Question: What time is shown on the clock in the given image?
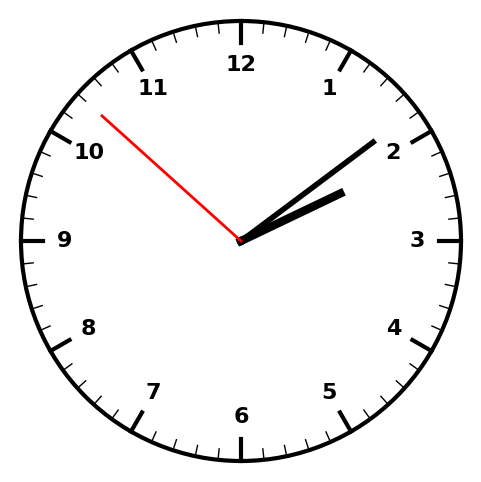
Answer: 02:08:52